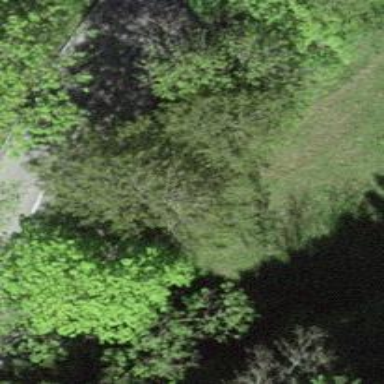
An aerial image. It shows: Row of trees in natural setting.